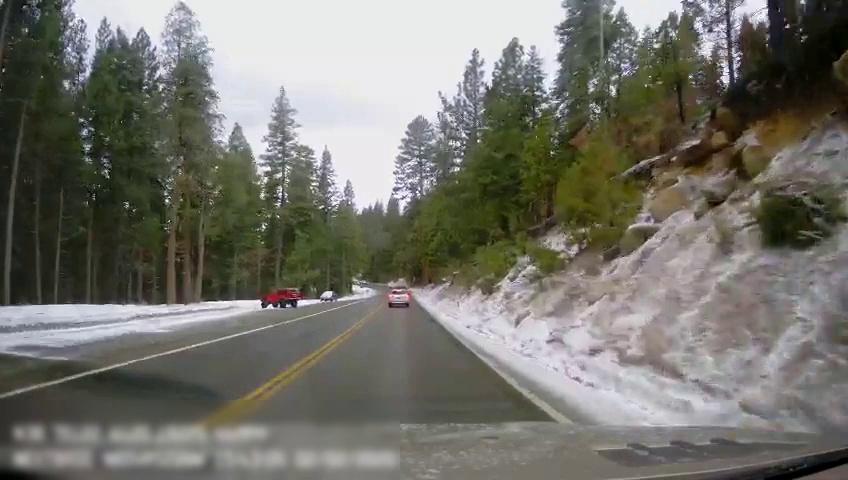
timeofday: Day
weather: Cloudy
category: Drivable Space
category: Vehicles | Car
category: Vehicles | SUV
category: Vehicles | Car
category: Lanes | Current Lane
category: Lanes | Current Lane
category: Lanes | Opposite Lane
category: Lanes | Opposite Lane